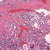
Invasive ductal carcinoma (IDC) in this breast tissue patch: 0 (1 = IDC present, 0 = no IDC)